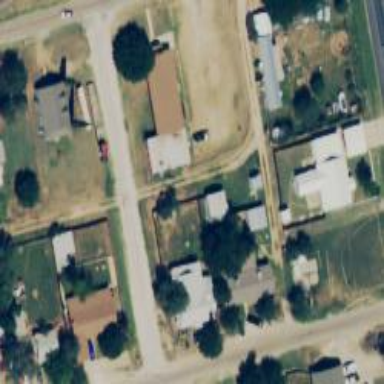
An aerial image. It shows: Alley classified as service road.